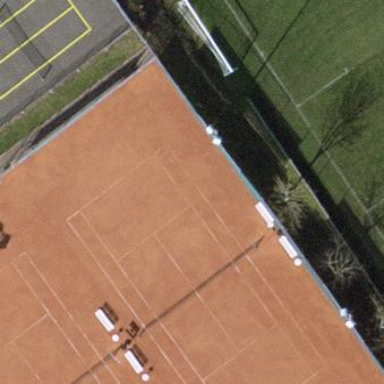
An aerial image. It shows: Clay tennis court pitch.